A bearing vibration time series has been folded into this square grayscale image, one row per segment of consecutive samples. What is the most likely bearing condition (normal, inner_race, outer_race, ball)?
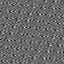
Answer: inner_race